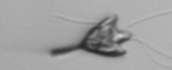
Label: Pyramimonas_longicauda